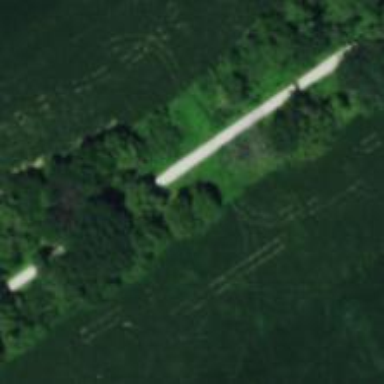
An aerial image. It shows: Abandoned railway next to cycleway.